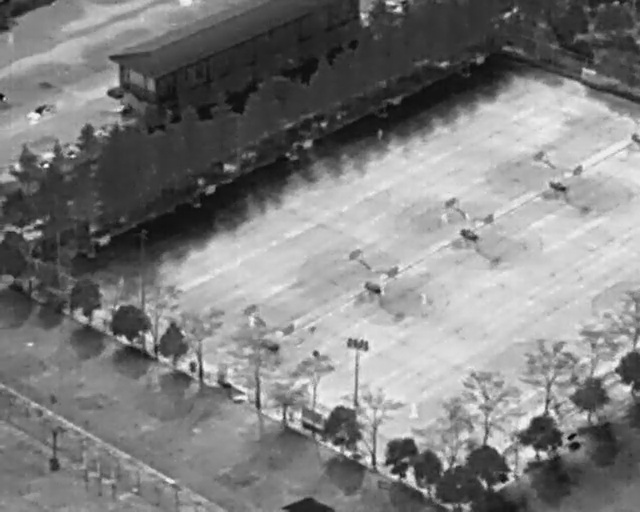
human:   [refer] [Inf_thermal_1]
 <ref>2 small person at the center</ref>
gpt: <box>[[64, 57, 67, 58, 2], [68, 41, 70, 43, 2]]</box>

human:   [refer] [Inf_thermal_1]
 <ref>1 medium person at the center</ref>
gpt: <box>[[38, 61, 41, 63, 2]]</box>